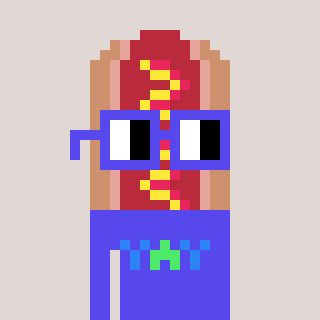
a pixel art character with square blue glasses, a hotdog-shaped head and a computerblue-colored body on a warm background